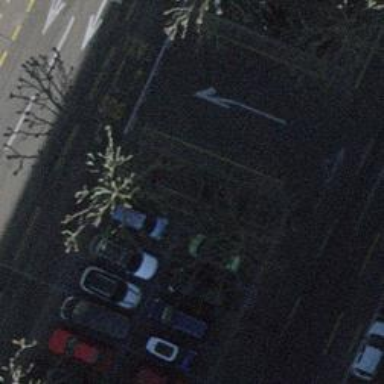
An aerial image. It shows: Bicycle parking area with stands.